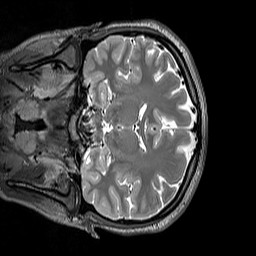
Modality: T2w
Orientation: coronal
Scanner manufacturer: siemens
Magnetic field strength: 3 T
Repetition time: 3.2 s
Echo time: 0.406 s